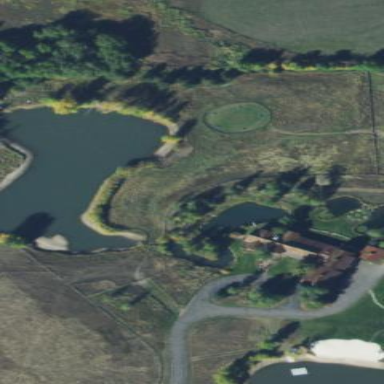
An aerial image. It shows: Pond surrounded by natural water.